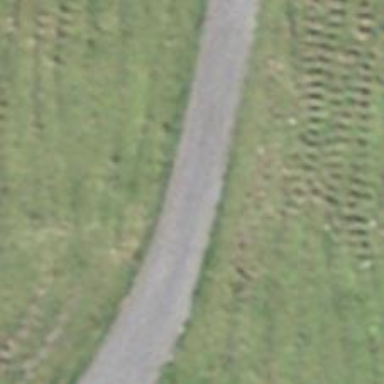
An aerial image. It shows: Unclassified paved road with grade 1 track type.